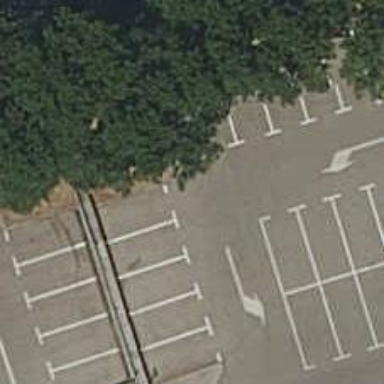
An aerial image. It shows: Road serving as parking aisle.